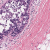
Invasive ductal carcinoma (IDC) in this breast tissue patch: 0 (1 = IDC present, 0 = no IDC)